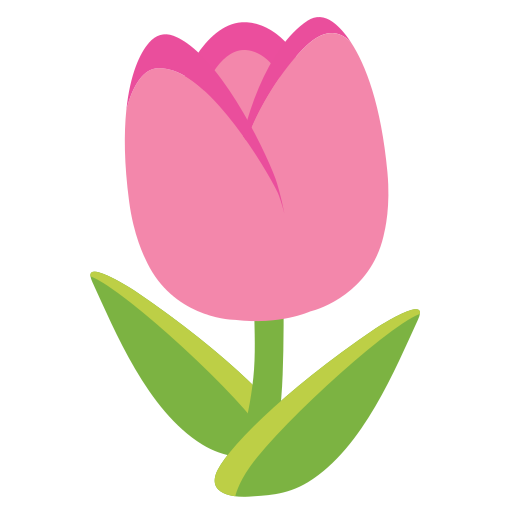
Emoji: 🌷